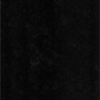
Label: dusty